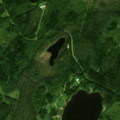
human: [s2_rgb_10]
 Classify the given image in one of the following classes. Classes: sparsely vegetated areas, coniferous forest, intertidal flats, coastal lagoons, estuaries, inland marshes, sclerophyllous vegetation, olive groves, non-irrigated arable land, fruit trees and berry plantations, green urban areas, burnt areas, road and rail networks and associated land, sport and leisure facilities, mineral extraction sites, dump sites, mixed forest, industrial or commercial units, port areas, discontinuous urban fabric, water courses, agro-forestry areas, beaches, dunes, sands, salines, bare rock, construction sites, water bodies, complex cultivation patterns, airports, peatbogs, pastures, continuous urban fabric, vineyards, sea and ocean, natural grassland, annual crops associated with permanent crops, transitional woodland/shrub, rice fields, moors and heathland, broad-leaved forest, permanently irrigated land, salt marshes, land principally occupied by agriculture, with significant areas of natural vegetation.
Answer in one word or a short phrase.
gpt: mixed forest, transitional woodland/shrub, water bodies